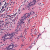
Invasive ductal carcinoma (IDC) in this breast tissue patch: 1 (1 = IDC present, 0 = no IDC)